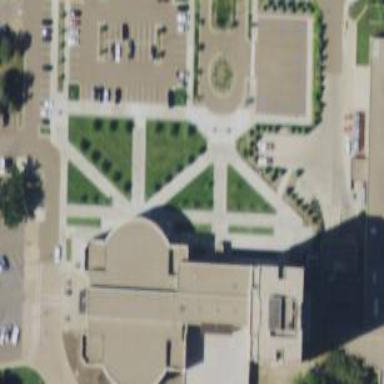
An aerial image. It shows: Public building.